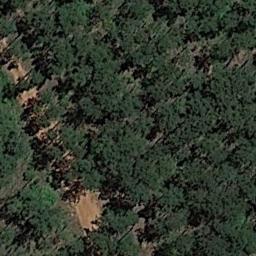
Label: forest